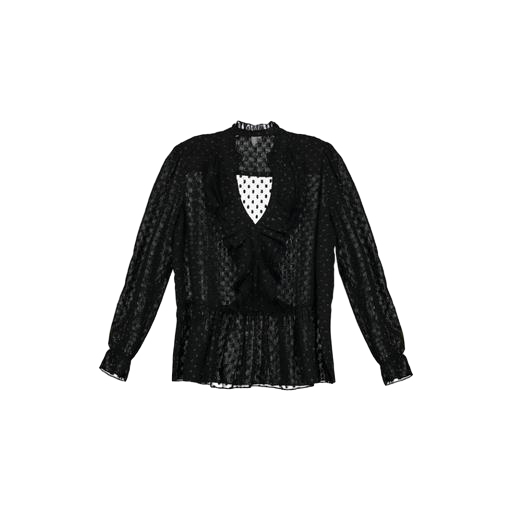
black ruffle-trimmed fil coupé top, black polka-dot lace shirt, black polka-dot fil coupé blouse, white background